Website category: university
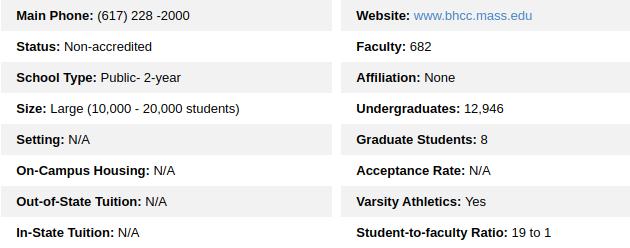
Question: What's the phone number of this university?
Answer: (617) 228 -2000

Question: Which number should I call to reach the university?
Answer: (617) 228 -2000

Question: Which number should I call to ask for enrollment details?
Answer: (617) 228 -2000

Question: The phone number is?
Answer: (617) 228 -2000

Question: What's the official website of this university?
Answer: www.bhcc.mass.edu

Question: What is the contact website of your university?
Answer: www.bhcc.mass.edu

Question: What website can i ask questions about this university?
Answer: www.bhcc.mass.edu

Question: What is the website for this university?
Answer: www.bhcc.mass.edu

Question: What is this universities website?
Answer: www.bhcc.mass.edu

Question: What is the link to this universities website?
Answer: www.bhcc.mass.edu

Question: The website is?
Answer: www.bhcc.mass.edu

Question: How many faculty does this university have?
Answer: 682

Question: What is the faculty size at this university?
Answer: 682

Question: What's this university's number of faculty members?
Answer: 682

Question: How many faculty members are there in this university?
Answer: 682

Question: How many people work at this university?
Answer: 682

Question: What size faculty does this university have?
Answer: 682

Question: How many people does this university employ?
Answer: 682

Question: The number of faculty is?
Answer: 682

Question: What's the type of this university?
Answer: Public- 2-year

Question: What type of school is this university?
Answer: Public- 2-year

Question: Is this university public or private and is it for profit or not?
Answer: Public- 2-year

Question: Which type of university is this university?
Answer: Public- 2-year

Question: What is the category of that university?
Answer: Public- 2-year

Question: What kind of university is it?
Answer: Public- 2-year

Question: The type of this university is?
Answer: Public- 2-year

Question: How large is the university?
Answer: Large (10,000 - 20,000 students)

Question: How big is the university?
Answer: Large (10,000 - 20,000 students)

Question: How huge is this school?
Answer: Large (10,000 - 20,000 students)

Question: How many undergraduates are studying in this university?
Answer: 12,946

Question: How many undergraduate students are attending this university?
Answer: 12,946

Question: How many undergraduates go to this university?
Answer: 12,946

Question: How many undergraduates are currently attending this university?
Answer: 12,946

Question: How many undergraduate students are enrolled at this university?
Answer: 12,946

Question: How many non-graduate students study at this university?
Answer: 12,946

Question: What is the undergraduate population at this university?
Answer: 12,946

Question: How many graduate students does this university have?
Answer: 8

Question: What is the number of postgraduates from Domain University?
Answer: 8

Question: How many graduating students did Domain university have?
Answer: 8

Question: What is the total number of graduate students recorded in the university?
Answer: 8

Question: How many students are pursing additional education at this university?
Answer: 8

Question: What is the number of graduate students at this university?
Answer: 8

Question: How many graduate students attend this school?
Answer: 8

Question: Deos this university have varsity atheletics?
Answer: Yes

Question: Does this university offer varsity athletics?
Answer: Yes

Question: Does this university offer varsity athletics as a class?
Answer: Yes

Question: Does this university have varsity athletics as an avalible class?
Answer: Yes

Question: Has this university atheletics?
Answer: Yes

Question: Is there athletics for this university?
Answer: Yes

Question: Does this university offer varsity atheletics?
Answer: Yes

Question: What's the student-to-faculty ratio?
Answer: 19 to 1

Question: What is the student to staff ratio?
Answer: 19 to 1

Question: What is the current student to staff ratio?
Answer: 19 to 1

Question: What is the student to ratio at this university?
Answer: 19 to 1

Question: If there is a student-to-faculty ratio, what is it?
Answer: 19 to 1

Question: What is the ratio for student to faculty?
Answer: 19 to 1

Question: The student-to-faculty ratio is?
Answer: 19 to 1